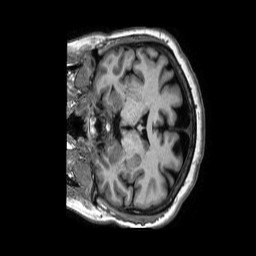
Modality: T1w
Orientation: coronal
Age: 58
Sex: female
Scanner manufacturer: philips
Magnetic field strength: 1.5 T
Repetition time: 0.007205 s
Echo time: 0.003289 s